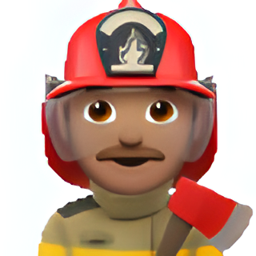
Name: male firefighter type 4
Emoji: 👨🏽‍🚒
Group: People & Body
Sub-group: person-role